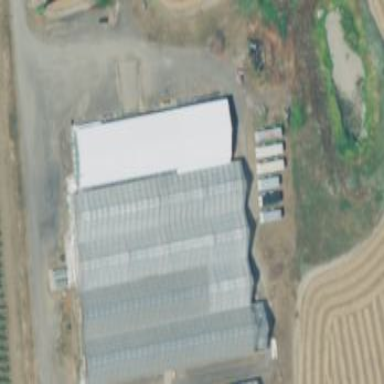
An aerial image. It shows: Greenhouse used for horticulture.